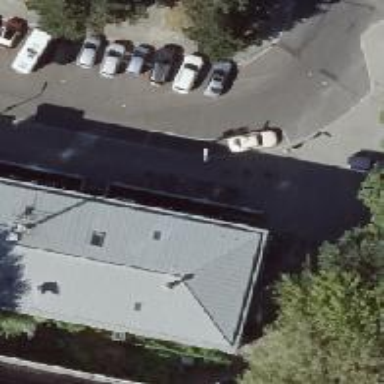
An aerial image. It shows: Taxi stand.